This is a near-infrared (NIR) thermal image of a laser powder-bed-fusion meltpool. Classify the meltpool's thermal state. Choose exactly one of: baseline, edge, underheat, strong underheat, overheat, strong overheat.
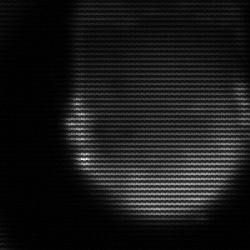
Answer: edge